Interaction volume radius: 10 \u00c5
Interaction volume height: 15 \u00c5
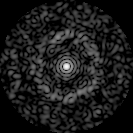
Disorder parameter: 0.8411